Brain MRI, t2w sequence, axial 2D slice.
Patient: age 34, sex M, weight 95 kg, height 1.95 m
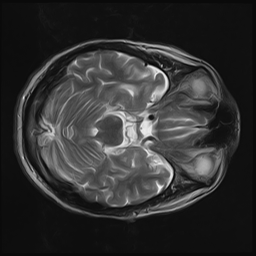